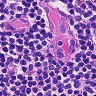
Metastatic tissue present: no